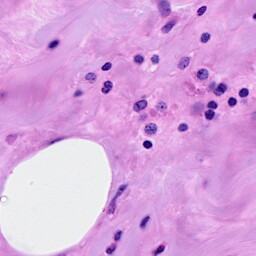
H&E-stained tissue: Breast